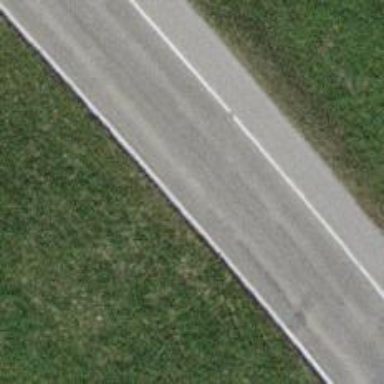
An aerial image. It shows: Secondary road with asphalt surface.